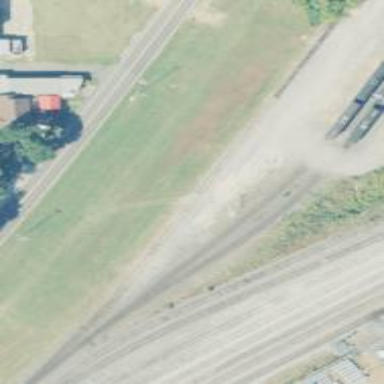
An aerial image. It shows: Railway spur service.